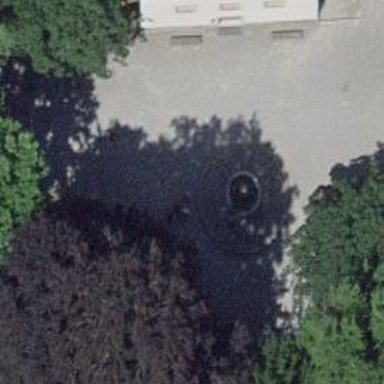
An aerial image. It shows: Fountain.